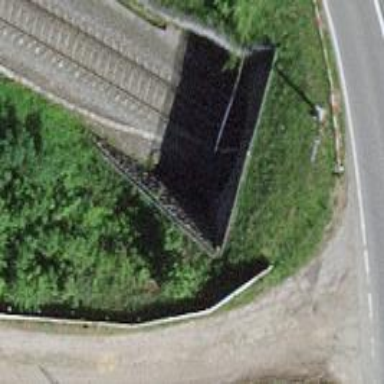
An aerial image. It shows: Rail tunnel with electrified contact line. There is one track running through the tunnel.